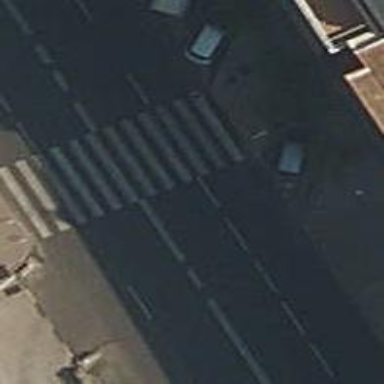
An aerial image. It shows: Road crossing with traffic signals.